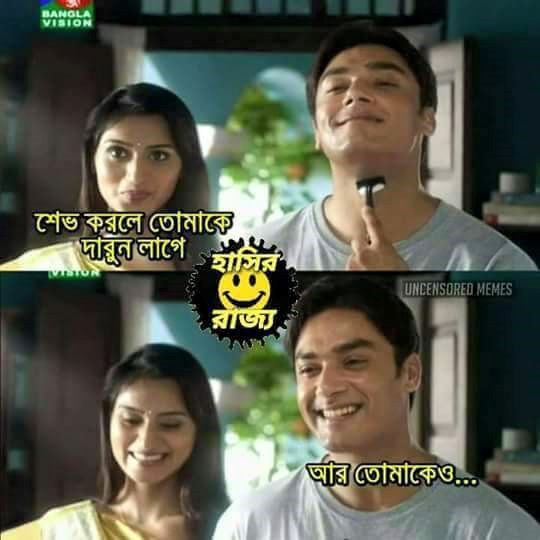
Caption: শেভ করলে তোমাকে দারুন লাগে  আর তোমাকেও
Label: hate